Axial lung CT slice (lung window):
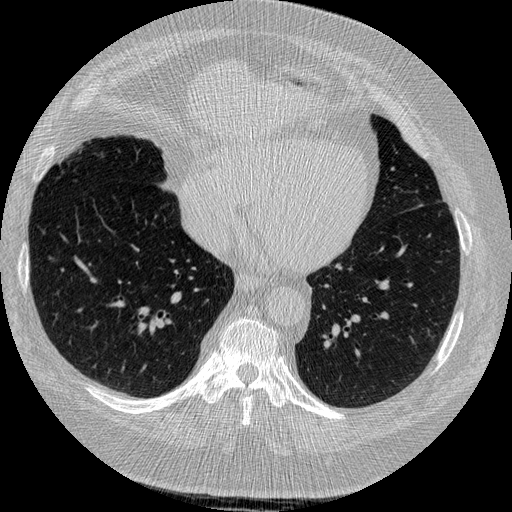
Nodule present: no